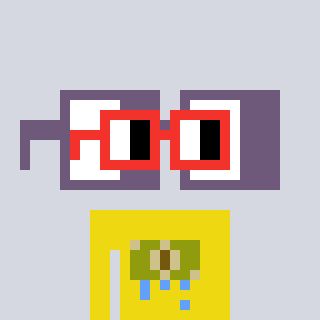
a pixel art character with square red glasses, a glasses-shaped head and a yellow-colored body on a cool background